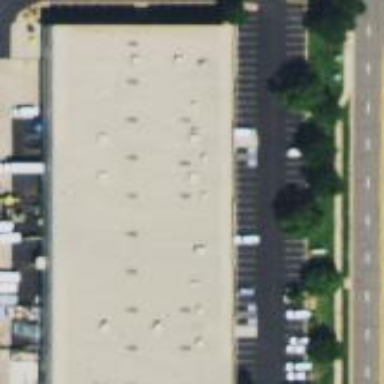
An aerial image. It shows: Commercial building.